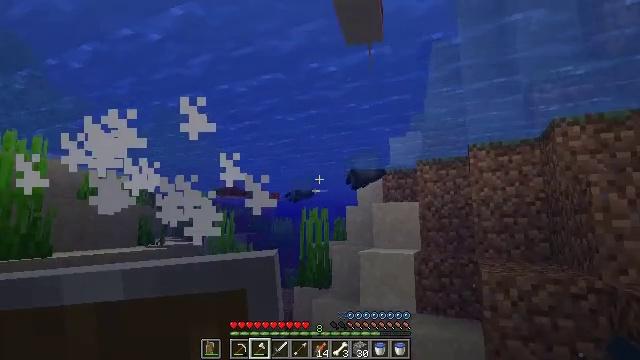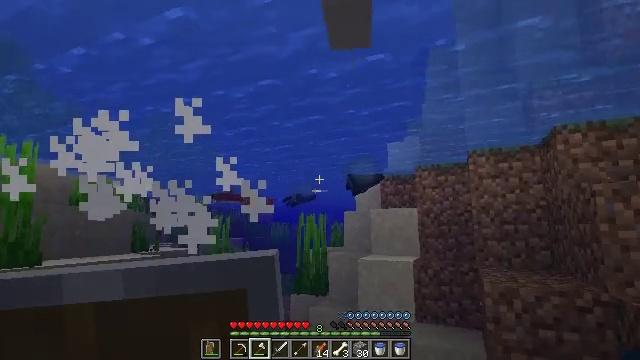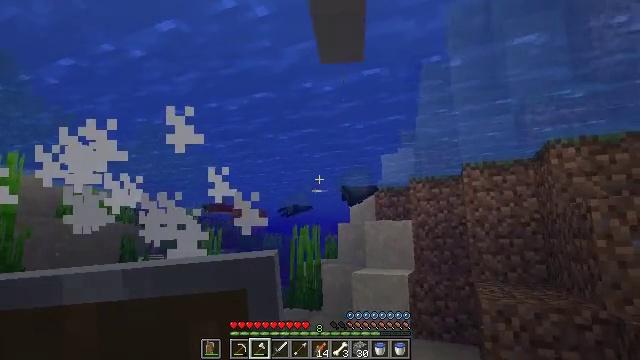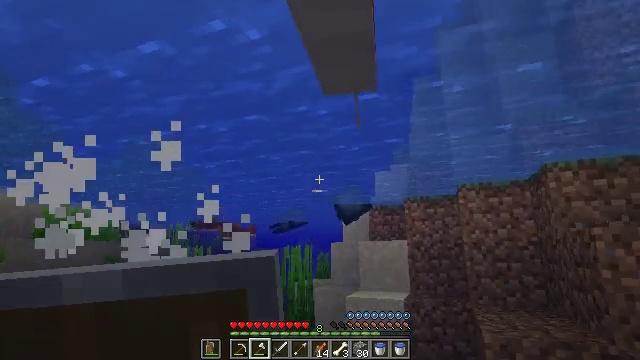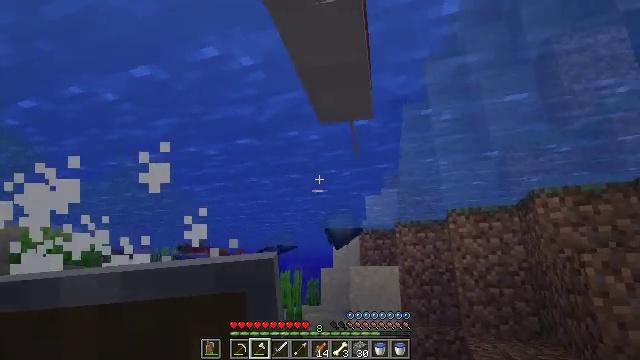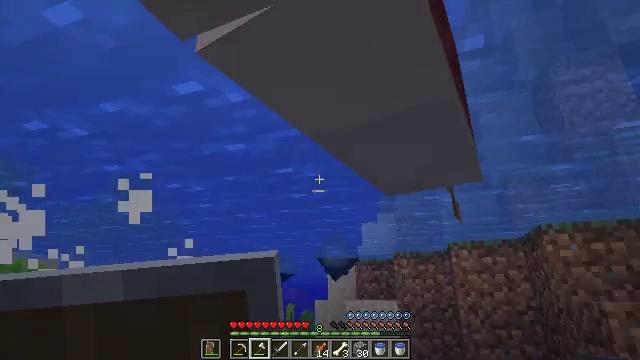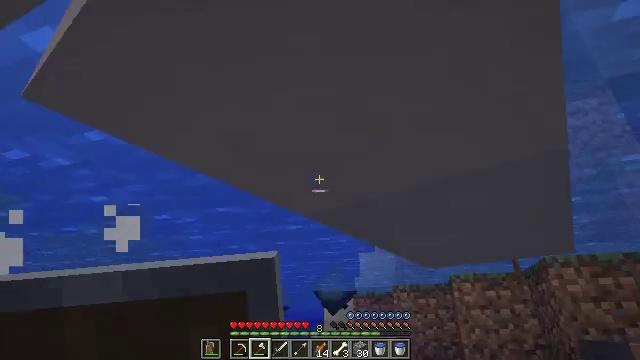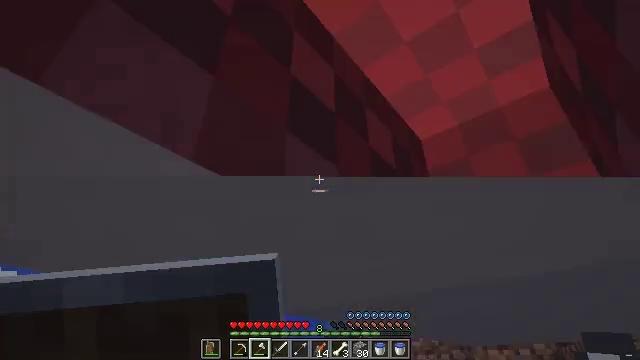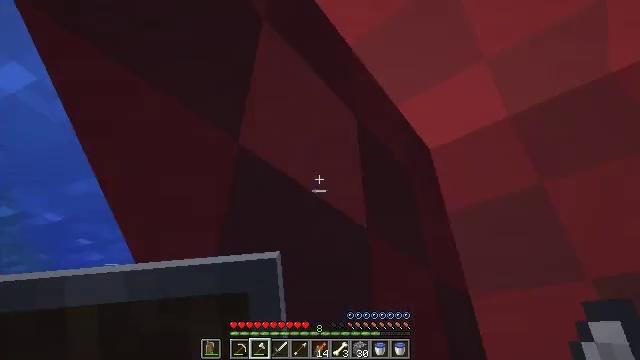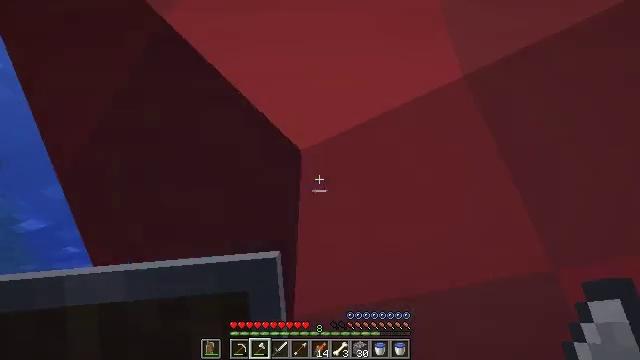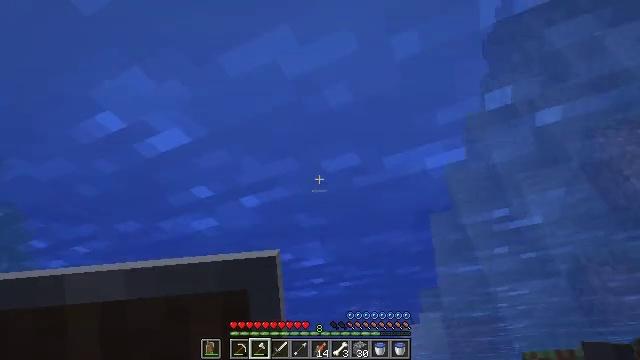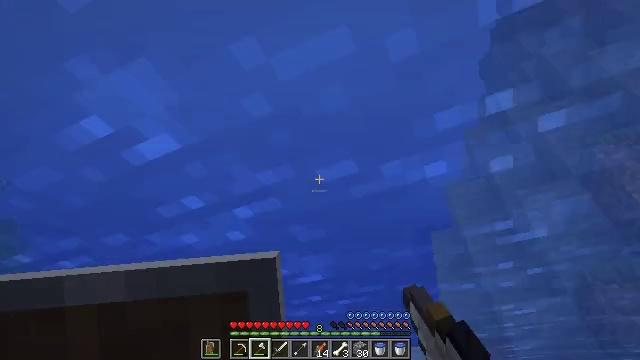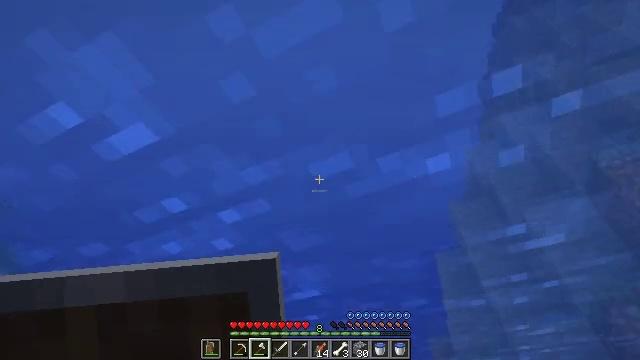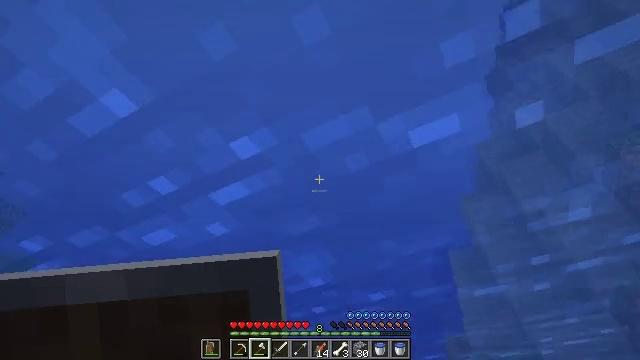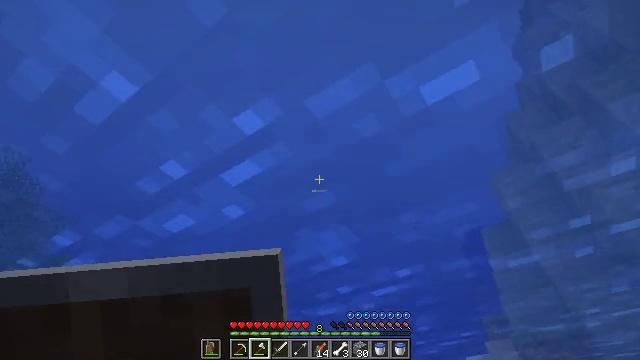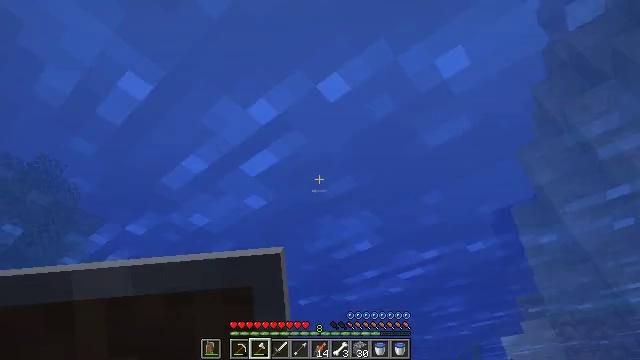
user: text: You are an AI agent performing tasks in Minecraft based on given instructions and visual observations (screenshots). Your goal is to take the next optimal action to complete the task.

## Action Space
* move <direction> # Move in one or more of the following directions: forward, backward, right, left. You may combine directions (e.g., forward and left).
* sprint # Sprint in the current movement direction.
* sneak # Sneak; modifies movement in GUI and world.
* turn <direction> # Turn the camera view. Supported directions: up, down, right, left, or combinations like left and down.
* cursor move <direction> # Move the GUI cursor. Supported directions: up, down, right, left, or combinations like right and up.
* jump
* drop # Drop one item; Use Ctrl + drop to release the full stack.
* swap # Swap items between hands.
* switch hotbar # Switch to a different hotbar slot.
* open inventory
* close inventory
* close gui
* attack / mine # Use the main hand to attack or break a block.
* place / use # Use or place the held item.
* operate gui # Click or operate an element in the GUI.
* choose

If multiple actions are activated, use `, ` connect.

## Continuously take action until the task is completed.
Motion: motion action
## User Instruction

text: Hunt a salmon.
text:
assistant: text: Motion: move forward, jump
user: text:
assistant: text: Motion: move forward, turn right and up, jump
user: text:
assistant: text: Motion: move forward, turn right and up, jump
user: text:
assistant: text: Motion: move forward, turn right and up, jump
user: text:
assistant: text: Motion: move forward, turn right and up
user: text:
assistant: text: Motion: move forward, turn up
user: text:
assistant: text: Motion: move forward, turn left and up
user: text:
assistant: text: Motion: move forward, turn left and up
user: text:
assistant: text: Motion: move forward, turn left and up
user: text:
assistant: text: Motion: move forward, turn left, attack / mine
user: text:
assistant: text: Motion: move forward, turn up, attack / mine
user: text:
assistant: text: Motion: turn up
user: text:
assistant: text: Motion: move back, turn left
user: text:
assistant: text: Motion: move back, turn left and down
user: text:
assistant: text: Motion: move back, turn left and down
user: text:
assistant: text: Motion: move back, turn left and down
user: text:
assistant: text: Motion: move back, turn left and down
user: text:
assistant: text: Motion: turn left and down
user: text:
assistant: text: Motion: move forward, turn left and down
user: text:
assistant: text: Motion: move forward, turn left and down
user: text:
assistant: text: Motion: move forward, turn left and down
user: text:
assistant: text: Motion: move forward
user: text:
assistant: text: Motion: move forward
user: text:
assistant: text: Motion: move forward, turn left
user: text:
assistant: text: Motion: move forward, turn left
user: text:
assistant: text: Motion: move forward
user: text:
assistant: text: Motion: move forward, turn left and up
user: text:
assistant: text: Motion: move forward, turn up
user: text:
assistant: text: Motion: move forward, turn up
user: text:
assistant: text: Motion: move forward, turn right and up